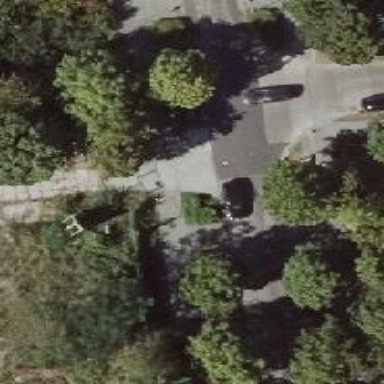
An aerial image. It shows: Unmarked crossing on footway.